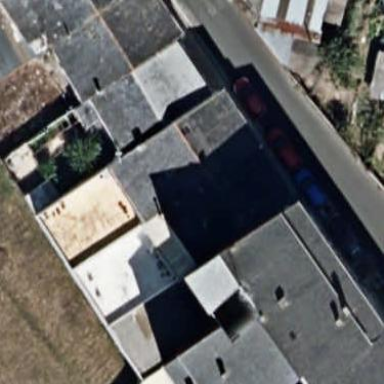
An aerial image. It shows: Warehouse building.